Question: I've got two tables: 'Subjects' and 'Careers' :
- "'Subjects'" includes ('id', 'careers_id''id' 'subject', 'description', 'hours') - "'Careers'" includes ('id','name','description')
I put a button which allows me to add a new subject. So when I click on it another page open. I need to add a slider/select which shows me the careers available in the table career. Take a look,I need something like this :

Here is my code to add a new subject (it works,but i dont know how to make the slider/select which fetch data from the table careers :/)
'''
<?php include('connect.php');
$error="";
if(isset($_POST['btnsave']))
{
$carreras_id=$_POST['txtcarreras_id'];
$subject=$_POST['txtsubject'];
$descripcion=$_POST['txtdescripcion'];
$carga_horaria=$_POST['txtcarga_horaria'];
if($_POST['txtid']=="0")
{
$a_sql=mysql_query("INSERT INTO subjects VALUES('','$carreras_id','$subject','$descripcion','$carga_horaria')");
if($a_sql)
{
header("location:index.php");
}
}else{
echo "Actualizar";
}
}
?>
<h2 align="center">ADD NEW SUBJECT</h2>
<form method="Post">
<table align="center">
<tr>
<td>Career:</td>
<td>
<input type='text' name='txtcarreras_id' />
<input type="hidden" name="txtid" value="0" />
</td>
</tr>
<tr>
<td>Subject:</td>
<td>
<input type='text' name='txtsubject' />
</td>
</tr>
<tr>
<td>Description:</td>
<td>
<input type='text' name='txtdescripcion' />
</td>
</tr>
<tr>
<td>Hours:</td>
<td>
<input type='text' name='txtcarga_horaria' />
</td>
</tr>
<tr>
<td></td>
<td>
<input type='submit' value=save name='btnsave' />
</td>
</tr>
</table>
</form>
'''
I don't know what to do?
Hope you can help me!
Thanks!
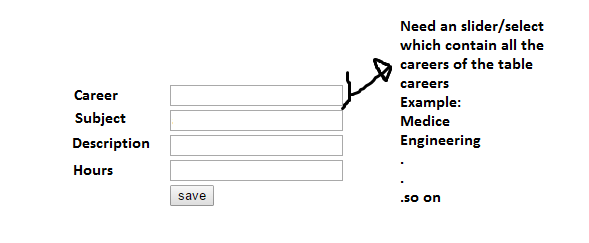
Answer: To build your '<option>'s you would do something like this ->
'''
$sql = mysql_query("SELECT * FROM Careers");
$options = "";
while($result = mysql_fetch_array($sql)){
$options .= "<option value='".$result['id']."'>".$result['name']."</option>";
}
'''
( - you should update from 'mysql_' to 'MySQLi' or 'PDO' - <URL>
Then you would change your '<input>' to a '<select>' with your '$options' ->
'''
<tr>
<td>Career:</td>
<td><select name='txtcarreras_id'><?php echo $options; ?></select><input type="hidden" name="txtid" value="0" /></td>
</tr>
'''